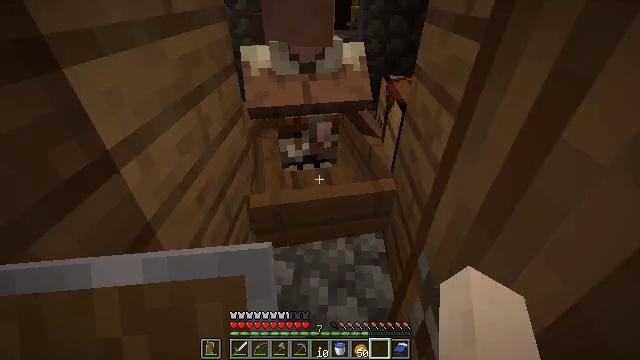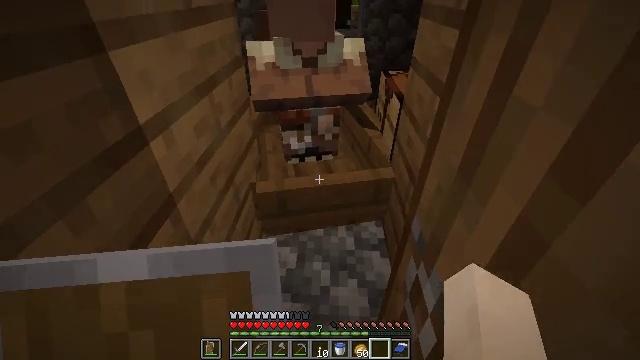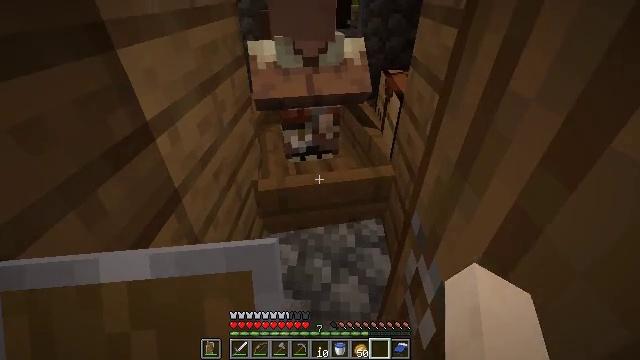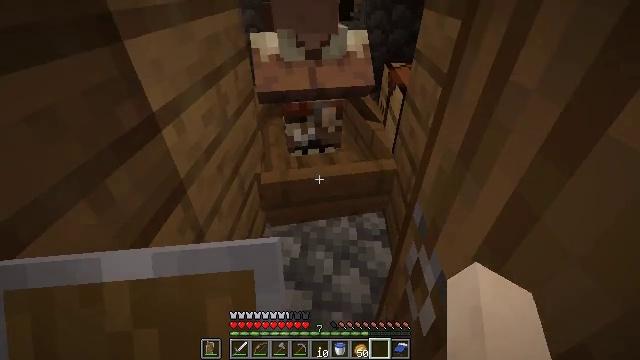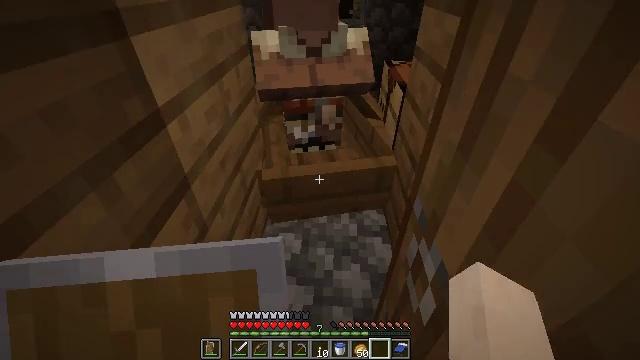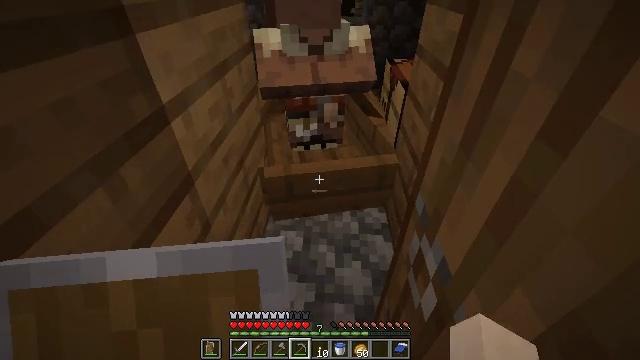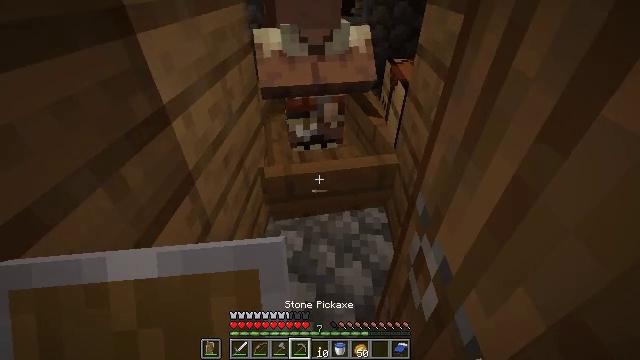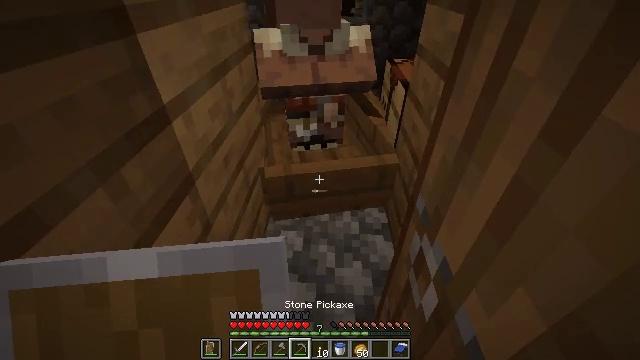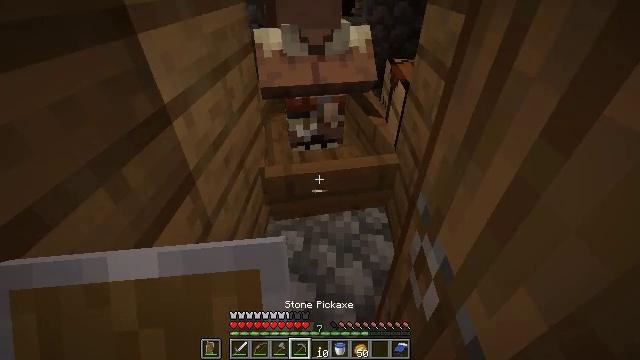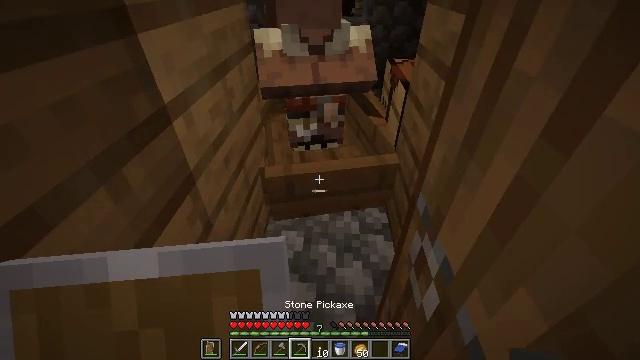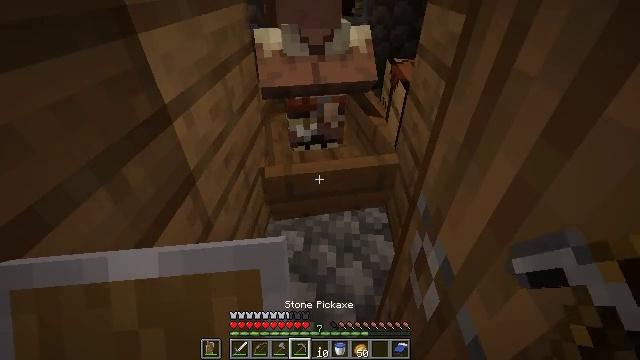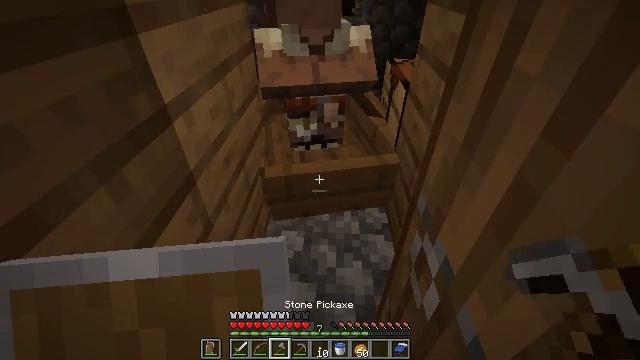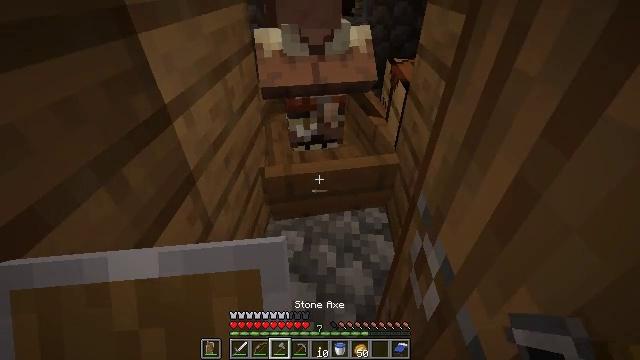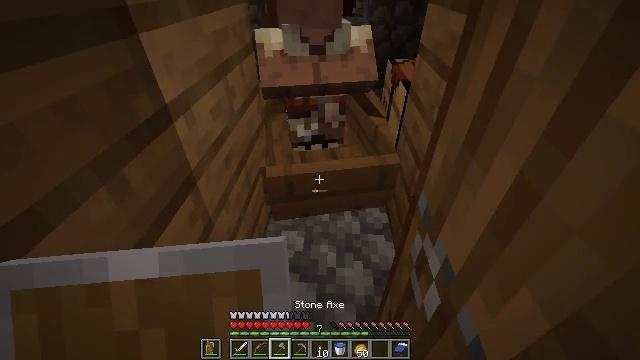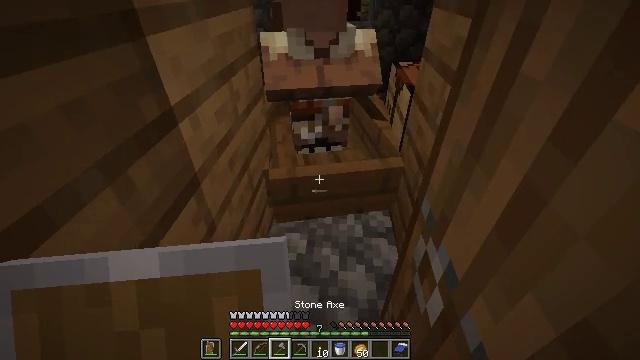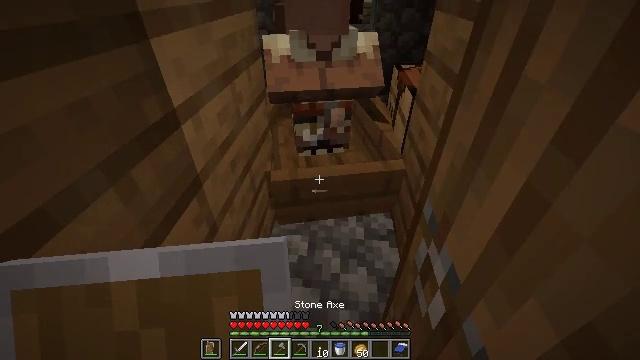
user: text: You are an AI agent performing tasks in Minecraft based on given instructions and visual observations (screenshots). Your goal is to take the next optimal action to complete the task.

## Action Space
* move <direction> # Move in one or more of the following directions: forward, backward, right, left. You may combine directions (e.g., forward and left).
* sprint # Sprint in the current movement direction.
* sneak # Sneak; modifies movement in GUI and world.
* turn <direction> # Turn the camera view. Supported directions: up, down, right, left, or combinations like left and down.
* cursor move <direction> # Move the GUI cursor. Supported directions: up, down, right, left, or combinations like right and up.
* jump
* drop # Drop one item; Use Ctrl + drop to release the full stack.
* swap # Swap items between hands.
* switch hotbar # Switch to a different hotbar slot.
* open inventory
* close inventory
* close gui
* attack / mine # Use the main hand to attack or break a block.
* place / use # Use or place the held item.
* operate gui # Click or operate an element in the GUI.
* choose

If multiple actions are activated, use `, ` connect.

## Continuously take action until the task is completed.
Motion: motion action
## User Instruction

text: Mine the blue bed to pick it up.
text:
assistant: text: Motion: no_op
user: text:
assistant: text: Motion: no_op
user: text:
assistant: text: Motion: turn down
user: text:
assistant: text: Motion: no_op
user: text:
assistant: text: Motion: switch to hotbar 4
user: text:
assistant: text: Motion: switch to hotbar 4
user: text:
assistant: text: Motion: no_op
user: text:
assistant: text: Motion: no_op
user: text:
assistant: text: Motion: no_op
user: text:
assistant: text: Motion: no_op
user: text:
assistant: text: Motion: switch to hotbar 3
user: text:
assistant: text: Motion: switch to hotbar 3
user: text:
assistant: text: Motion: no_op
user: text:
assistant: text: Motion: no_op
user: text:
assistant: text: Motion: no_op
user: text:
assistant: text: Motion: no_op
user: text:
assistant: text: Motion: attack / mine
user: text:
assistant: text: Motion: attack / mine
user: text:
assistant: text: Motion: no_op
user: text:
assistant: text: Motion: no_op
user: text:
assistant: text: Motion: no_op
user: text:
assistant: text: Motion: no_op
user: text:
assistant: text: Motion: turn left
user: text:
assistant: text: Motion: turn left
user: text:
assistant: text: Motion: turn left
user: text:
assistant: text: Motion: turn left
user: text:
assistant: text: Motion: turn left
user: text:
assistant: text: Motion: no_op
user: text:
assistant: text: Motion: no_op
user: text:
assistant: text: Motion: no_op